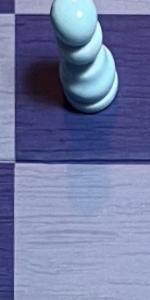
Label: Empty